Question: For starters, I know this is somewhat ugly code. I've refactored it so that just the necessities are showing.
I am trying to create a @-webkit-keyframe dynamically based on input, create a class and then assign that class so that an object cycles through the colors selected.
The problem that I'm having is that when I build my keyframe rule, and insert elements from my array, they are separated by commas. I have tried .replace(", ", " ") with no luck.
Is there a way to eliminate those commas so that my rule will be formatted correctly? The keyframe works if only one box is checked, but any more than that and I don't get the desired result.The array that is giving me problems is keyframeRules on line 51 in the pen.

Also, this is only my second post ever, so sorry if I'm not following proper etiquette with the code snippets.
<URL>
'''
function keyframeValues() {
//declare an array to store values of checked boxes in
var colors = [];
//get values of checked boxes
var boxPicker = document.getElementsByName('test');
for(i = 0; i < boxPicker.length; i++) {
if(boxPicker[i].checked) {
var color = (boxPicker[i].alt);
colors.push(color);
}
}
//declare variable to store lenght of the array, and a list of colors to be used
var howMany = colors.length;
var useColors = colors;
var fraction;
if(howMany === 0) {
alert('error');
}
else if(howMany === 1){
fraction = (1/howMany) * 100;
}
else{
fraction = (1/howMany).toFixed(2) * 100;
}
//give each line an incremental percentage
var count = 1;
//declare an array that will store the percentages for each line in the keyframe
var myPercent = [];
for( i = 0; i < howMany; i++) {
var increment = count * fraction;
var inc = increment;
myPercent.push(increment);
count++;
}
var usePercentages = myPercent;
createKeyframe(howMany, usePercentages, useColors )
}
//create a function that takes in parameters to create the keyFrame
function createKeyframe(lineNums, usePercentages, strokecolor) {
//create a unique name for the keyframe
var keyframeName = "keyname" + lineNums;
//create a keyframe that can be used to style the bed appropriately
var line1 = "@-webkit-keyframes " + keyframeName + "{
0% { stroke: white; }
";
//create an array to store individual rules for the keyframe
var keyframeRules = [];
//use a loop to create additional lines to the keyframe
for(i = 0; i < lineNums; i++) {
var rule = usePercentages[i] + '% { background-color: ' + strokecolor[i] + '; }
';
keyframeRules.push(rule);
}
//create keyframe
var useKeyframe = line1 + keyframeRules + '}' + '
.' + keyframeName + '{
-webkit-animation: ' + keyframeName + ' 2000ms ease infinite;
}';
var classToAssign = '.' + keyframeName + '{
-webkit-animation: ' + keyframeName + ' 2000ms ease infinite;
}';
//create class variabe for inline assignment
var dot = classToAssign.indexOf('.');
var keyframeLength = keyframeName.length + 1;
var inlineClass = classToAssign.slice(1, keyframeLength);
//create style element to insert newly created keyframe into
var newStyle = document.createElement('style');
newStyle.id = "myStyle";
//attach new style element to <head> tag
document.head.appendChild(newStyle);
var ss = document.getElementById('myStyle');
ss.textContent = useKeyframe;
//assign newly created class to element
var useBed = document.getElementById('bed');
useBed.setAttribute('class', inlineClass);
}
'''
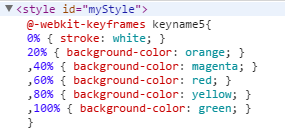
Answer: The commas result from JavaScript's type conversion rules. See:
'''
> ['a','b','c']+''
'a,b,c'
'''
So the following line where 'keyframeRules' is an Array:
'''
var useKeyframe = line1 + keyframeRules + '}' + '
.' + keyframeName + '{
-webkit-animation: ' + keyframeName + ' 2000ms ease infinite;
}';
'''
You should do 'keyframeRules.join('
')':
'''
var useKeyframe = line1 + keyframeRules.join('
') + '}' + '
.' + keyframeName + '{
-webkit-animation: ' + keyframeName + ' 2000ms ease infinite;
}';
'''